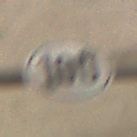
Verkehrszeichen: EndeGeschwindigkeit100
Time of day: Midday
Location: Roofed (Tunnel)
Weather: NotSpecified
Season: NotSpecified
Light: Natural